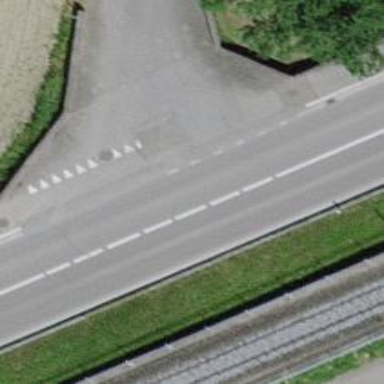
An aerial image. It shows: Road with "give way" sign.